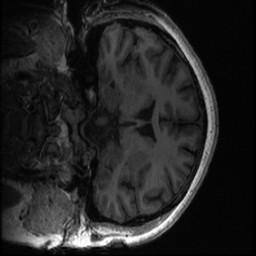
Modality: T1w
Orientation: coronal
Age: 26
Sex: female